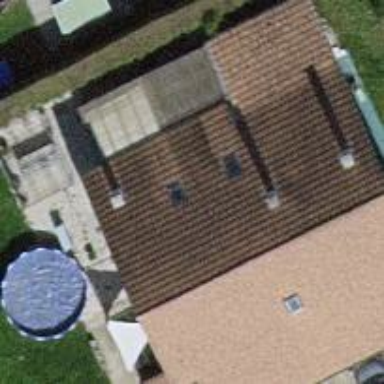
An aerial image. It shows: Gabled roof house.